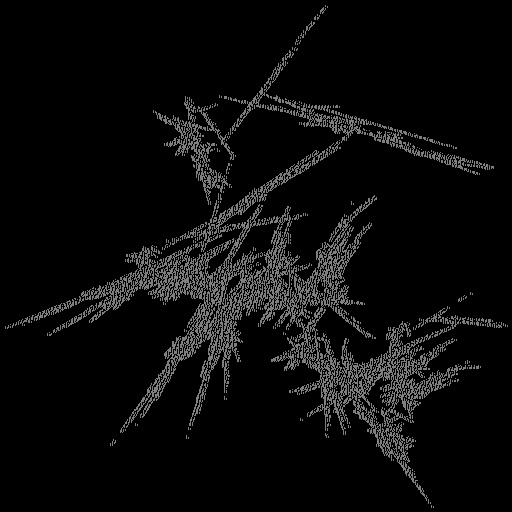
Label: groundpine